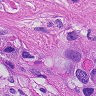
Metastatic tissue present: yes